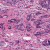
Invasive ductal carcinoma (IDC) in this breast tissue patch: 0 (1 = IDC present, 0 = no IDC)